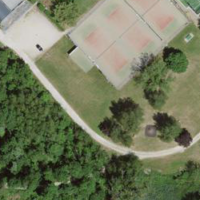
EUNIS habitat code: 53
Species observed at this site:
Prunus padus